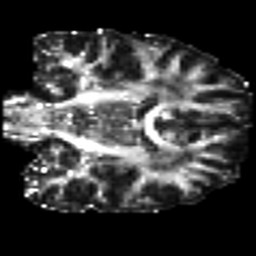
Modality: FA
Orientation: coronal
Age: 31
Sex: male
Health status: healthy
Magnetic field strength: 3 T
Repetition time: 8.4 s
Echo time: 0.0926 s